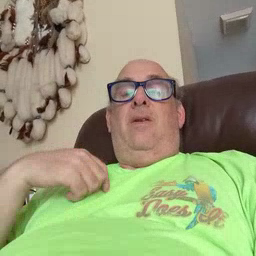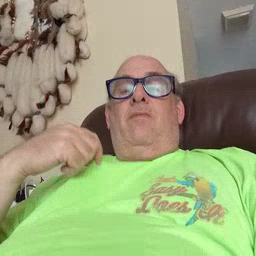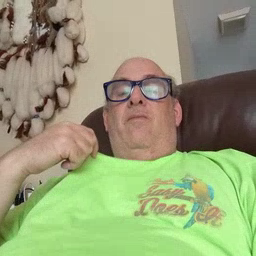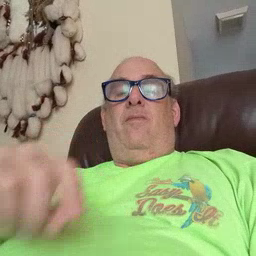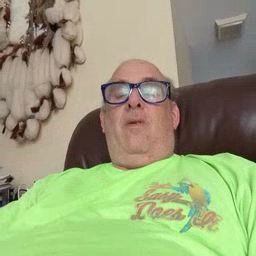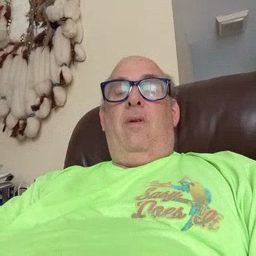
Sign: shirt